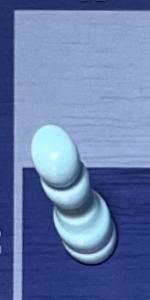
Label: Pawn_White